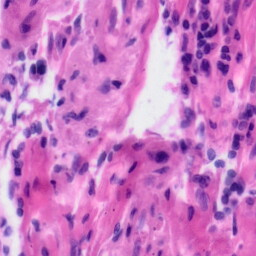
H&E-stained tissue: Tonsil